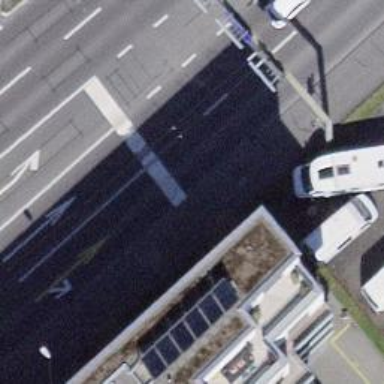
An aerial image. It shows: Road with traffic signals.